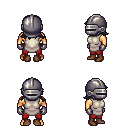
a pixel art fantasy rpg character, male body template, human, tanned skin, white tunic, red pants, raven loose hair, metal helm, metal gloves, brown shoes, four views (front, back, left, right), 2x2 character sprite sheet, small pixel art, hard edges, no anti-aliasing